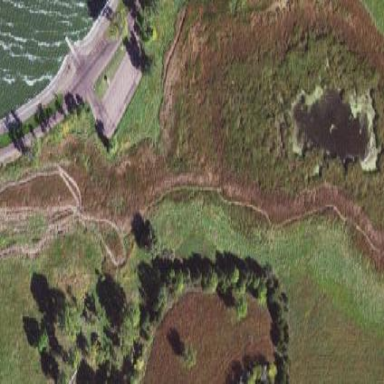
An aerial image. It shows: Wetland area.